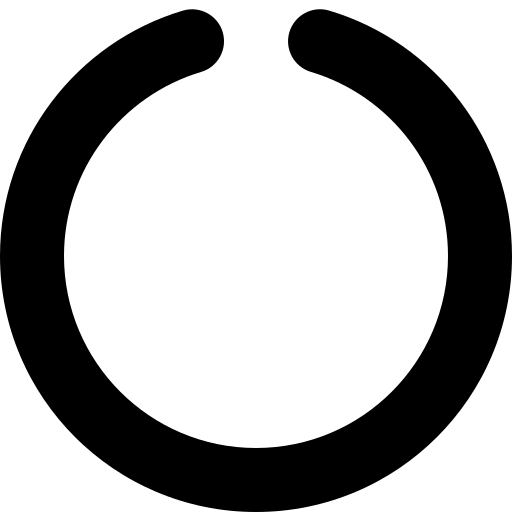
Tags: icon, FontAwesome, fa-icon, solid, circle, notch